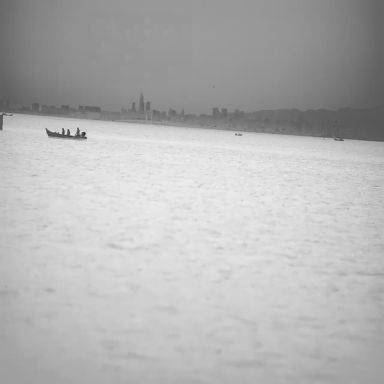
There are four bulk_carriers in the infrared image.